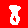
Digit: 8